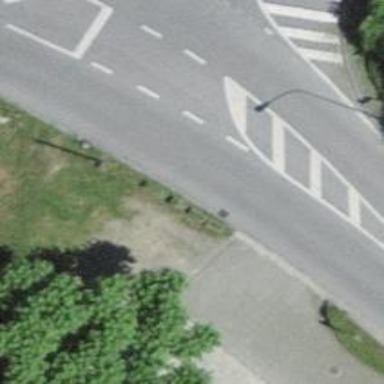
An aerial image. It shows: Bus stop along the road.